Question: I am trying to use the Google Places API through java to perform a text search on a string and retrieve the most likely address for the place that was searched. I am doing this for several well known locations in the United States such as hospitals and schools. An example search that has problems is the one below. I took out my API key.
<URL>***********
I take the formatted_address of the first result of this query. This is generally accurate but I have noticed that sometimes it isn't correct. For example, in this query there is no street address or zip code provided. I have tried other places and all I get is "United States" or the address without the actual number in this field. But interestingly if I search the exact same string in Google the true address does come up. Here is the results from the API and a picture from the web:
'''
<PlaceSearchResponse>
<status>OK</status>
<result>
<name>Evanston Township High School District 202</name>
<type>political</type>
<formatted_address>
Evanston Township High School District 202, IL, USA <-------- returned by API
</formatted_address>
<geometry>
<location>
<lat>42.<PHONE></lat>
<lng>-87.<PHONE></lng>
</location>
<viewport>
<southwest>
<lat>42.<PHONE></lat>
<lng>-87.<PHONE></lng>
</southwest>
<northeast>
<lat>42.<PHONE></lat>
<lng>-87.<PHONE></lng>
</northeast>
</viewport>
</geometry>
<icon>
http://maps.gstatic.com/mapfiles/place_api/icons/geocode-71.png
</icon>
<reference>
CqQBnwAAAMCLODi7Iisb_q4ilw73x1TGrw0Lj1bNS1sdZsmdmEhgKDslWJjlvXeVgxzLLdPWh- vwaTV9by0aATpWwomOcB55rShH1FiL2UJPBIh9Db7OtJq9ks7qIhYoAvFBf-yaZ5kQo9amqOa8l3WU2V85haHQz80MvblSwGn6WNFHdPGwWxwNjYR3henBT4VuB9h5Od5BLM6PndAsvslfygg0hFQSECqRDvACMS5yfmZ-3d4epaUaFIgkXjNNIYuMwRLmfHmvSPVddoRU
</reference>
<id>82b50159171c4e7686f6b9b05705feee7b2b1305</id>
<place_id>ChIJ5fg1oQLQD4gRqZmJdt4oE7w</place_id>
</result>
'''
However,

It seems ridiculous that scraping from google results would give me more accurate addresses. Is this the case or am I overlooking something? Any help is greatly appreciated.
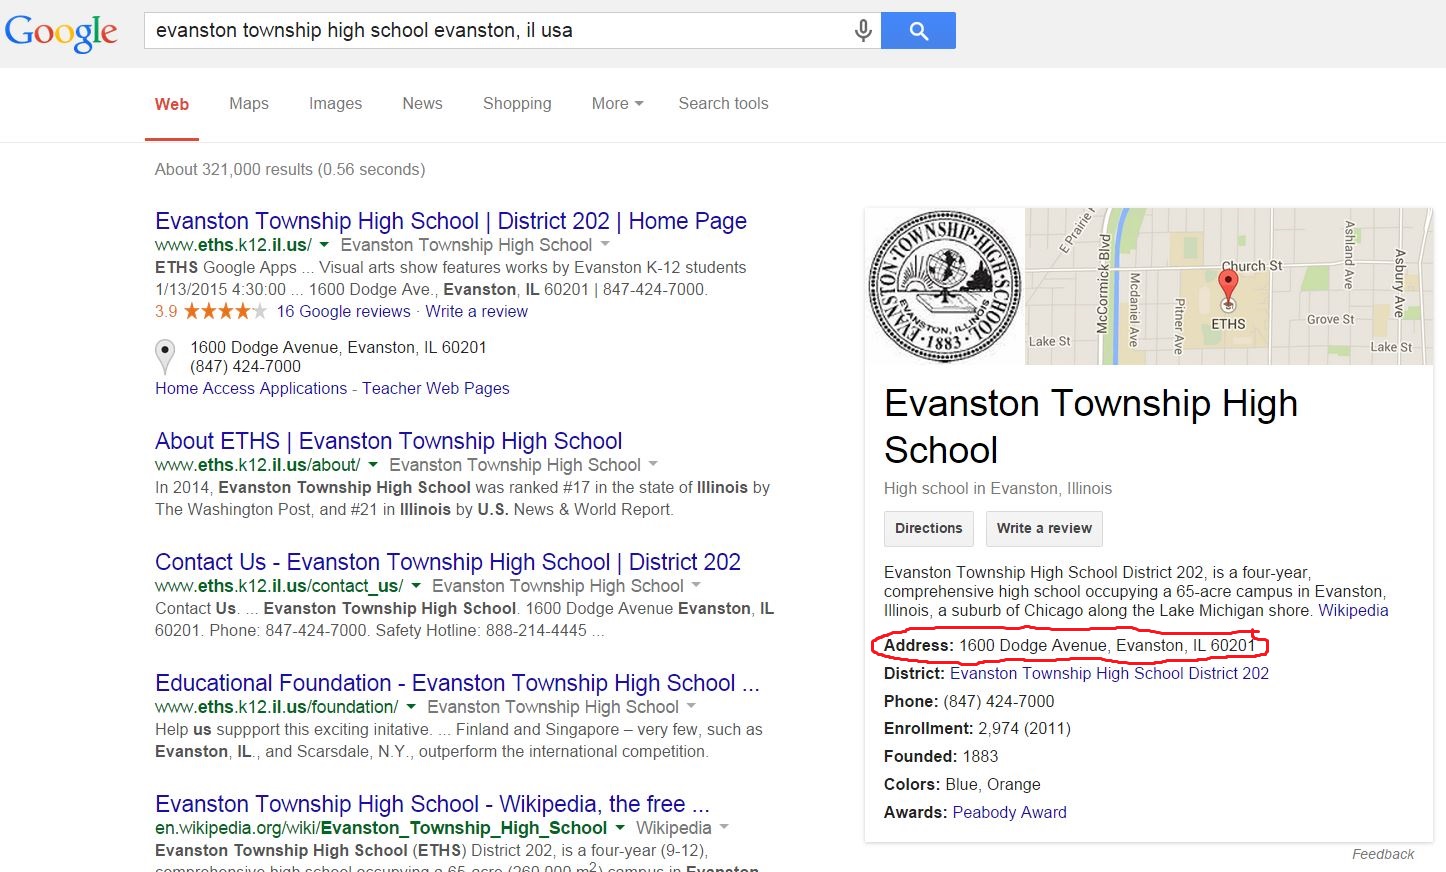
Answer: It's possible that it's just bad data in the Places API. You can file a <URL> the location into your application.
Sample code:
'''
POST https://maps.googleapis.com/maps/api/place/add/json?key=AddYourOwnKeyHere HTTP/1.1
Host: maps.googleapis.com
{
"location": {
"lat": -33.<PHONE>,
"lng": <PHONE>
},
"accuracy": 50,
"name": "Google Shoes!",
"phone_number": "(02) 9374 4000",
"address": "48 Pirrama Road, Pyrmont, NSW 2009, Australia",
"types": ["shoe_store"],
"website": "http://www.google.com.au/",
"language": "en-AU"
}
'''
You can also try doing something like reverse geocoding the lat/lng you get, but I think that will be equally as inaccurate.